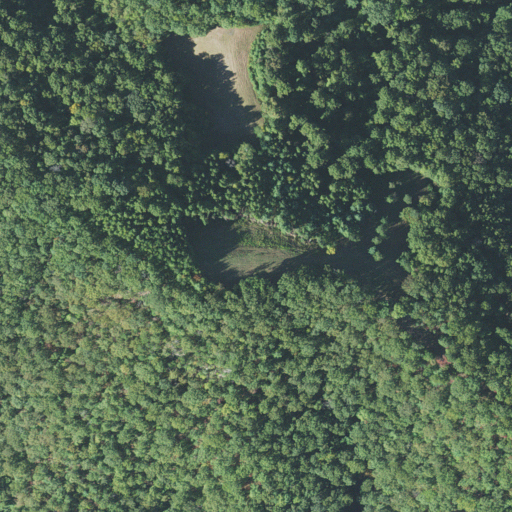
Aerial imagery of mountain in North Carolina named Walnut Knob containing deciduous forest, shrub, pasture, and mixed forest